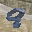
Label: 9